Question: I am trying to reproduce this figure. Where this case is a heptagon, and the center line until the vertex is a measure between [0-1]. The colored lines would be the result found by an algorithm through each vertex.
Any idea to implement this in matplot polygon? Using polar coordinate? What kind of graph is this?

edit:
Sorry for the form of the question. Would like to know what kind of graphic would be this, and some matplot would support this.
The user Andy answered me, and my doubt is over.
THANK YOU
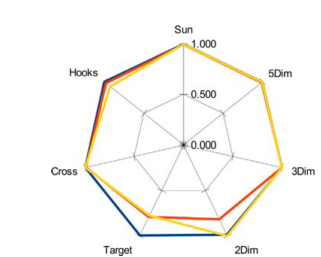
Answer: This is a <URL>. Matplotlib supports this out of the box and provides very nice samples on how to produce these charts.